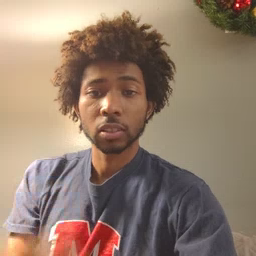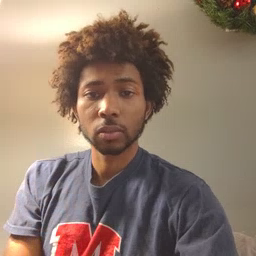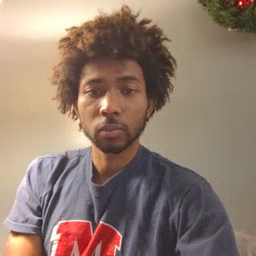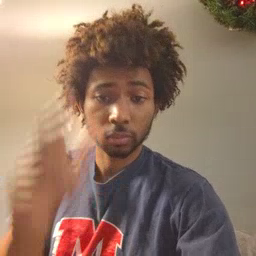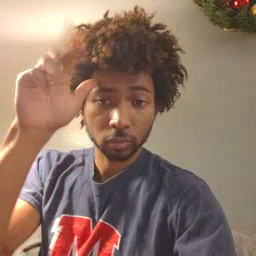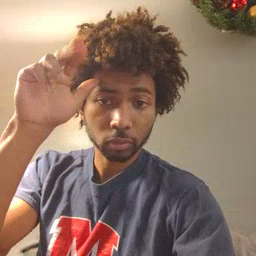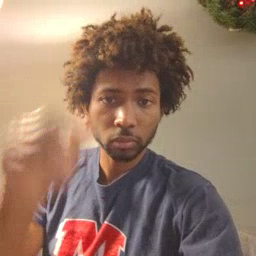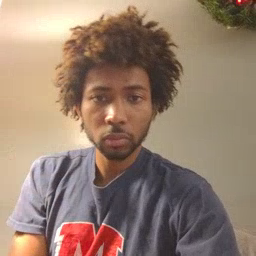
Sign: horse